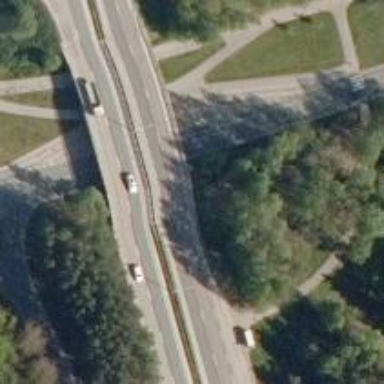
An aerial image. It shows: Trunk highway bridge with asphalt surface.